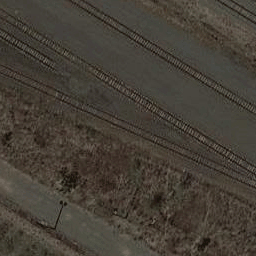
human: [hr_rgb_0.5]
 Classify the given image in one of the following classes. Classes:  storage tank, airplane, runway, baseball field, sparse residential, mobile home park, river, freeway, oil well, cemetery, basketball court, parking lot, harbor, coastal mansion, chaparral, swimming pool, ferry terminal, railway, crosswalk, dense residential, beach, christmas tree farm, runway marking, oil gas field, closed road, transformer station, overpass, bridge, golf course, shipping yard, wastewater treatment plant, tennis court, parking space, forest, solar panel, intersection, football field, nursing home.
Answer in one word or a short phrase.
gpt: railway